九年级 · 组合几何学
如图, 平行四边形 $A B C D$ 中, $A B=4 \mathrm{~cm}, B C=8 \mathrm{~cm}, \angle A=60^{\circ}$, 动点 $P$ 沿 $A-B-C-D$匀速运动, 运动速度为 $2 \mathrm{~cm} / \mathrm{s}$, 同时动点 $Q$ 从点 $\mathrm{A}$ 向点 $D$ 匀速运动, 运动速度为 $1 \mathrm{~cm} / \mathrm{s}$,点 $Q$ 到点 $D$ 时两点同时停止运动. 设点 $Q$ 走过的路程为 $x(\mathrm{~s}), \triangle A P Q$ 的面积为 $y\left(\mathrm{~cm}^{2}\right)$,能大致刻画 $y$ 与 $x$ 的函数关系的图像是（）

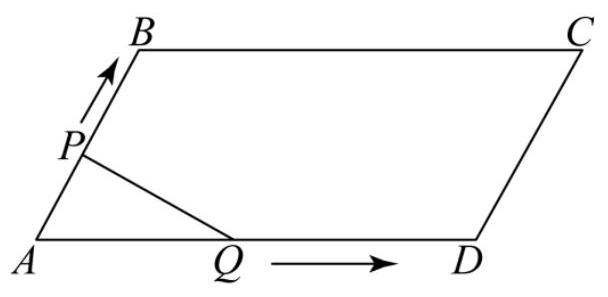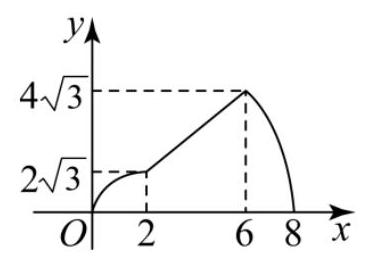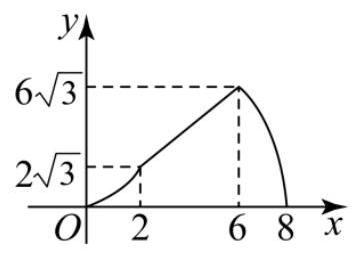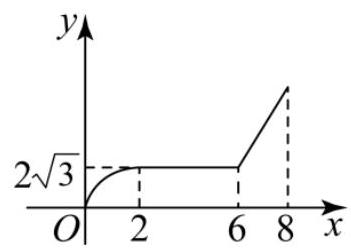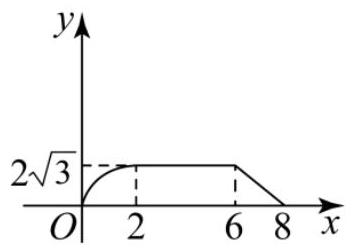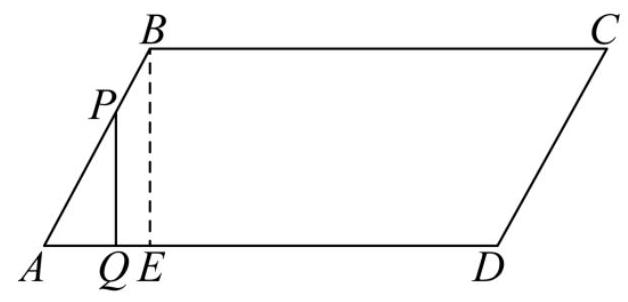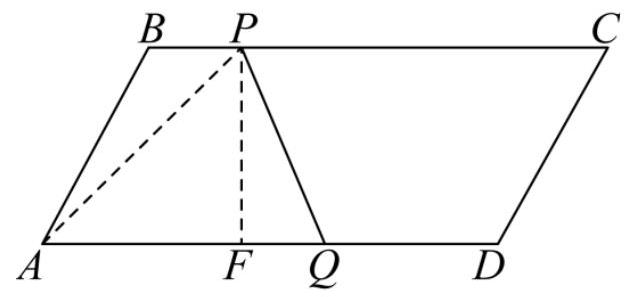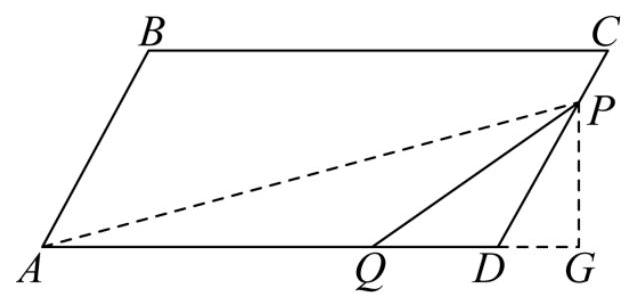
A.

B.

C.

D.

答案: B
解析: 根据题意, 结合图形, 分段解析, 当 $0 \leq x \leq 2$ 时; 当 $2 \leq x \leq 6$ 时; 当 $6 \leq x \leq 8$ 时;由此即可求解.

【详解】解: 动点 $P$ 沿 $A-B-C-D$ 匀速运动, 运动速度为 $2 \mathrm{~cm} / \mathrm{s}$, 同时动点 $Q$ 从点 $\mathrm{A}$ 向点 $D$匀速运动, 运动速度为 $1 \mathrm{~cm} / \mathrm{s}$, 设点 $Q$ 走过的路程为 $x(\mathrm{~s})$,

$\therefore A Q=x, A P=2 x$,

(1)当 $0 \leq x \leq 2$ 时, $0 \leq A P \leq 4,0 \leq A Q \leq 2, \angle A=60^{\circ}$, 如图所示,

$\therefore B E=2 \sqrt{3}, P Q=\sqrt{3} x$, 且 $0 \leq P Q \leq 2 \sqrt{3}$,

$\therefore y=\frac{1}{2} A Q \cdot P Q=\frac{1}{2} x \cdot \sqrt{3} x=\frac{\sqrt{3}}{2} x^{2}(0 \leq x \leq 2)$, 是一条开口向上, 顶点在原点处的抛物线, $y$随 $x$ 的增大而增大, 且当 $x=2$ 时, $y=\frac{\sqrt{3}}{2} x^{2}=\frac{\sqrt{3}}{2} \times 4=2 \sqrt{3}$;

(2)当 $2 \leq x \leq 6$ 时，如图所示，

$\therefore A Q=x(2 \leq x \leq 6) P F=2 \sqrt{3}$,

$\therefore y=\frac{1}{2} A Q \cdot P F=\frac{1}{2} x \times 2 \sqrt{3}=\sqrt{3} x$, 即 $y$ 是关于 $x$ 的一次函数, 且 $y$ 随 $x$ 的增大而增大,

当 $x=6$ 时, $y=\sqrt{3} x=\sqrt{3} \times 6=6 \sqrt{3}$;

(3)当 $6 \leq x \leq 8$ 时,

$\because A B=4, A D=B C=8$,

$\therefore$ 点 $P$ 到点 $C$ 的时间为 $\frac{4+8}{2}=6(\mathrm{~s})$, 点 $Q$ 到点 $B$ 的时间是 $8 \div 1=8(\mathrm{~s})$, 如图所示,

$\therefore A Q=x, \quad P G=\frac{\sqrt{3}}{2} \times(4+8+4-2 x)=8 \sqrt{3}-\sqrt{3} x$, 且 $0 \leq P G \leq 2 \sqrt{3}$,

$\therefore y=\frac{1}{2} A Q \cdot P G=\frac{1}{2} x \cdot(8 \sqrt{3}-\sqrt{3} x)=-\frac{\sqrt{3}}{2} x^{2}+4 \sqrt{3} x$, 即 $y$ 是关于 $x$ 的二次函数, 开口向下,且 $y$ 随 $x$ 的增大而减小，

$\therefore \mathrm{A}$ 选项, 当 $0 \leq x \leq 2$ 时, $y$ 是关于 $x$ 的二次函数, 开口向下, 且 $y$ 随 $x$ 的增大而增大, 不符合题意;

B 选项, 当 $0 \leq x \leq 2$ 时, $y$ 是关于 $x$ 的二次函数,开口向上,且 $y$ 随 $x$ 的增大而增大; 当 $2 \leq x \leq 6$时, $y$ 是关于 $x$ 的一次函数, 且 $y$ 随 $x$ 的增大而增大; 当 $6 \leq x \leq 8$ 时, $y$ 是关于 $x$ 的二次函数,开口向下, 且 $y$ 随 $x$ 的增大而减小. 符合题意;

C 选项，当 $0 \leq x \leq 2$ 时， $y$ 是关于 $x$ 的二次函数, 开口向下，且 $y$ 随 $x$ 的增大而增大,不符合题意;

$\mathrm{D}$ 选项, 当 $0 \leq x \leq 2$ 时, $y$ 是关于 $x$ 的二次函数, 开口向下,且 $y$ 随 $x$ 的增大而增大,不符合题意;

故选: B.
【点睛】本题主要考查动点与函数像的关系, 掌握动点的运动规律, 函数图像的性质是解题的关键.